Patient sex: F
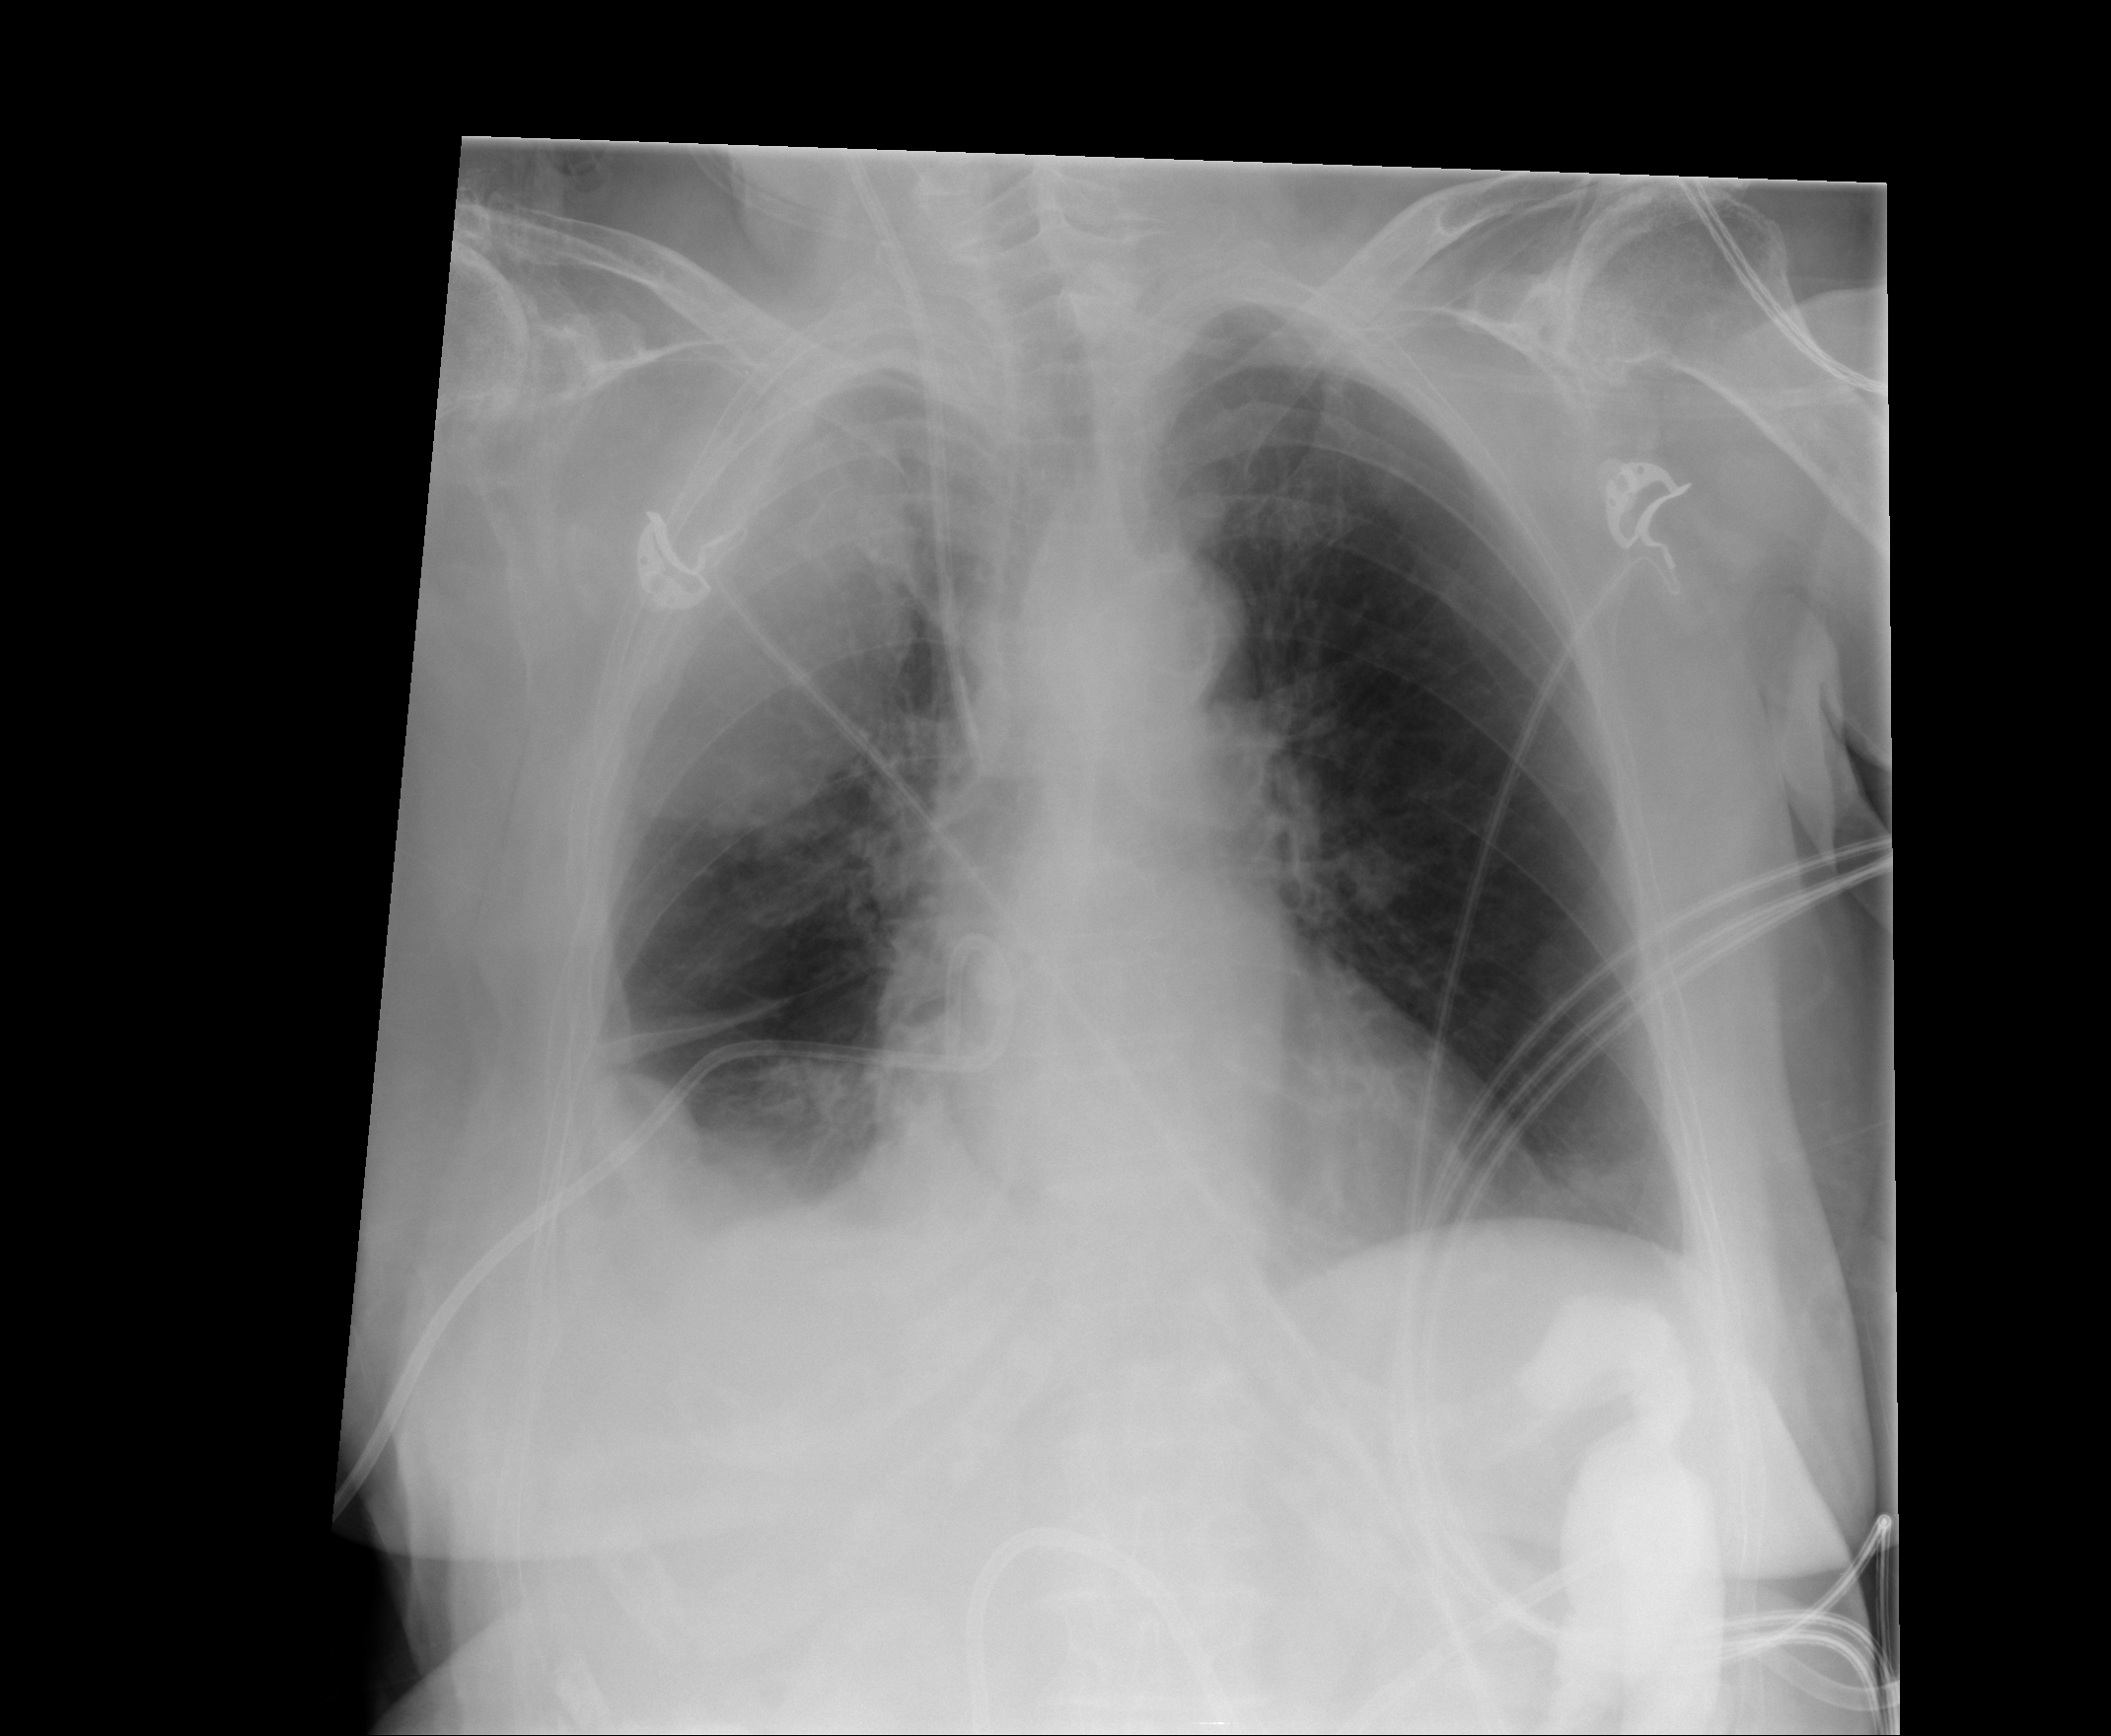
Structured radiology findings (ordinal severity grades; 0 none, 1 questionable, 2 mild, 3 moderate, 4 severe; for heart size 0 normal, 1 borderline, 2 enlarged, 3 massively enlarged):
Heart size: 0
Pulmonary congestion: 0
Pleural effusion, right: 3
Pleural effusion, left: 0
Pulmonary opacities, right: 0
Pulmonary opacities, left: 0
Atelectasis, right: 3
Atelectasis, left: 0